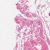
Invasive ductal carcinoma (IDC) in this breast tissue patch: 0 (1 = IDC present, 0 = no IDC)